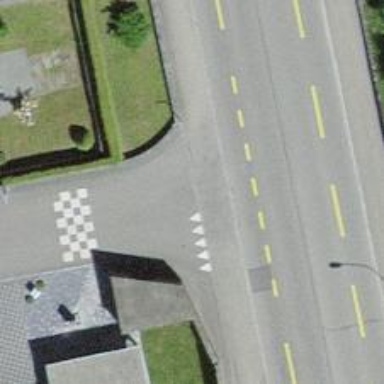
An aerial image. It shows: Road with "give way" sign.